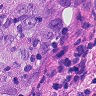
Metastatic tissue present: yes